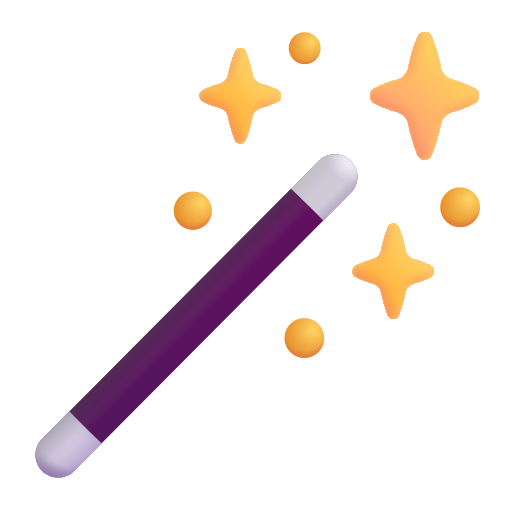
magic wand color